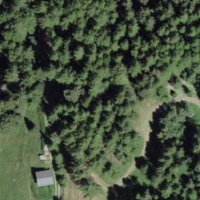
EUNIS habitat code: 43
Species observed at this site:
Pseudochorthippus parallelus
Erebia alberganus
Stauroderus scalaris
Erebia melampus
Arcyptera fusca
Cervus elaphus
Periparus ater